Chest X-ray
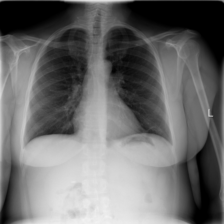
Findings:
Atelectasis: positive
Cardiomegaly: negative
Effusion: negative
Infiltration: negative
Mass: negative
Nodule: negative
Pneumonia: negative
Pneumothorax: negative
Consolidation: negative
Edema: negative
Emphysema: negative
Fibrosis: positive
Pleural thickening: negative
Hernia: negative